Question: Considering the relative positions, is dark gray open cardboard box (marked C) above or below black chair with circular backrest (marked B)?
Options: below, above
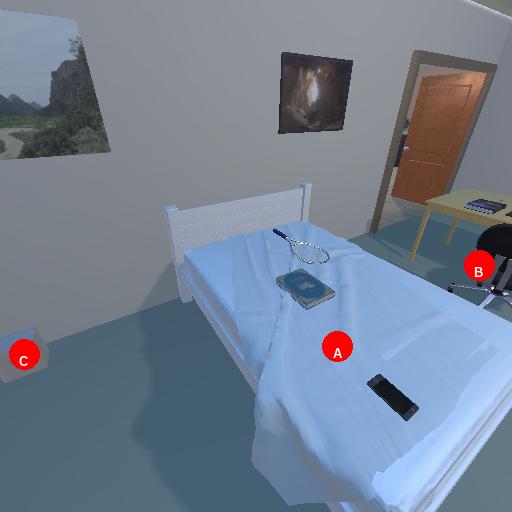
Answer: below